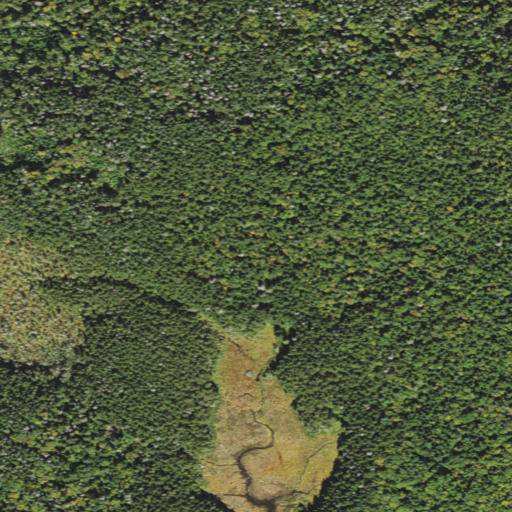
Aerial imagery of gap in New Hampshire named Lost Pass containing evergreen forest, mixed forest, and woody wetlands